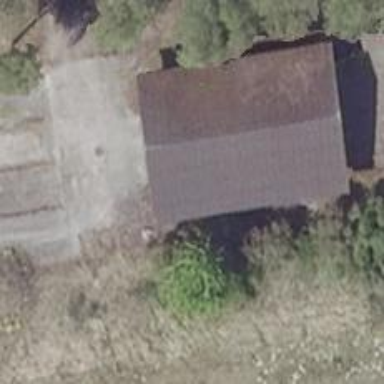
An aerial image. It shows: Farm auxiliary building.